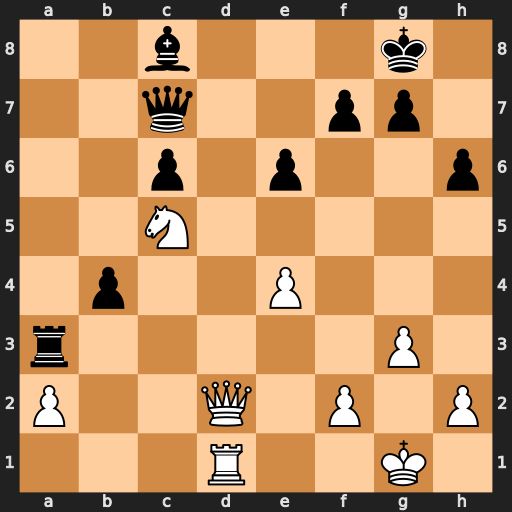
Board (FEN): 2b3k1/2q2pp1/2p1p2p/2N5/1p2P3/r5P1/P2Q1P1P/3R2K1
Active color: w
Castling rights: -
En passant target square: -
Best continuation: Qd8+ Qxd8 Rxd8+ Kh7 Rxc8